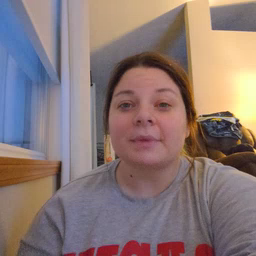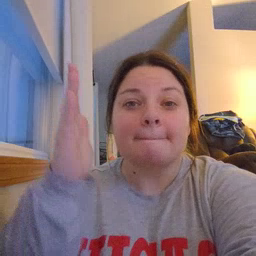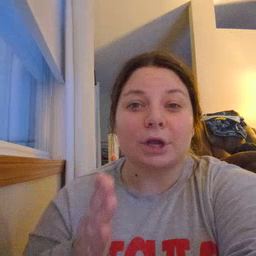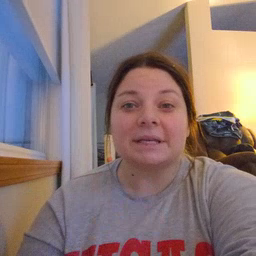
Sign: person